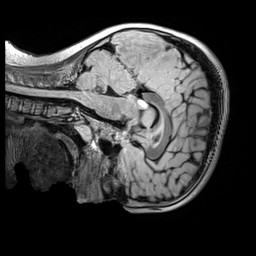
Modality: FLAIR
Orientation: sagittal
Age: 10
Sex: male
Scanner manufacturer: siemens
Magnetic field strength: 3 T
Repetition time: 5 s
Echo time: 0.388 s